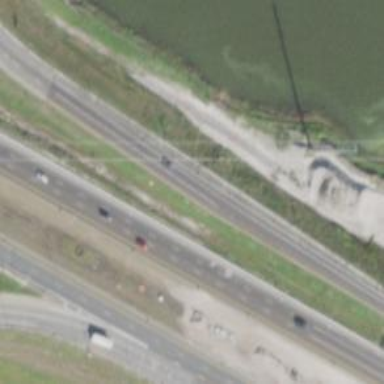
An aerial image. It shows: Folded diamond junction on motorway link.